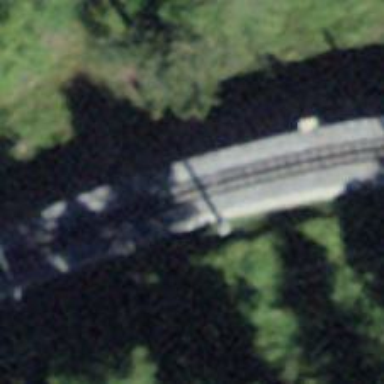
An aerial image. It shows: Narrow-gauge railway with electrified contact line.